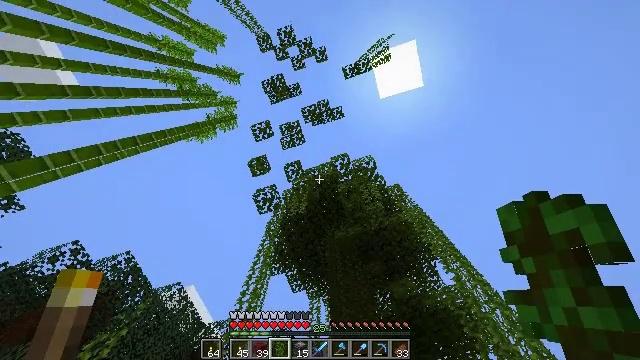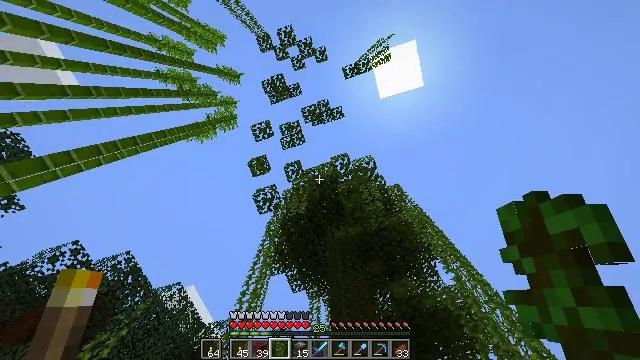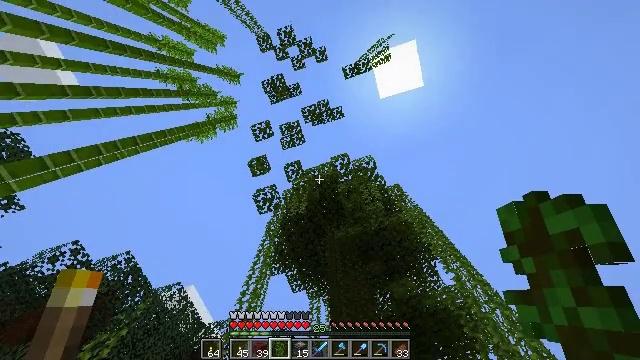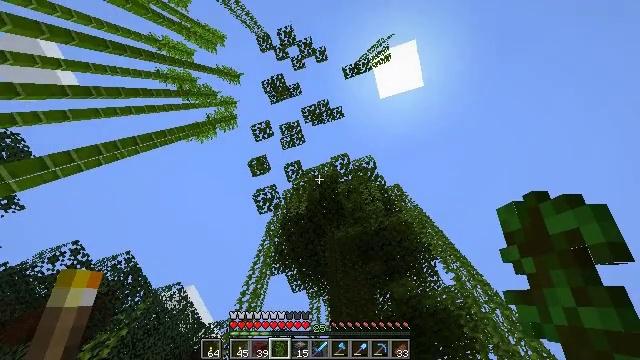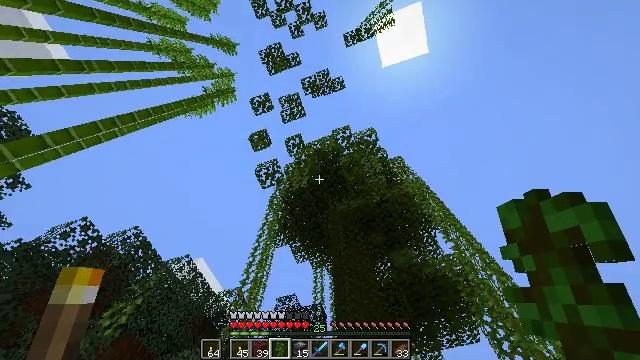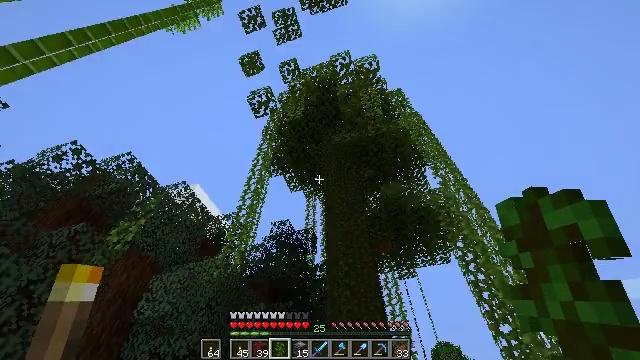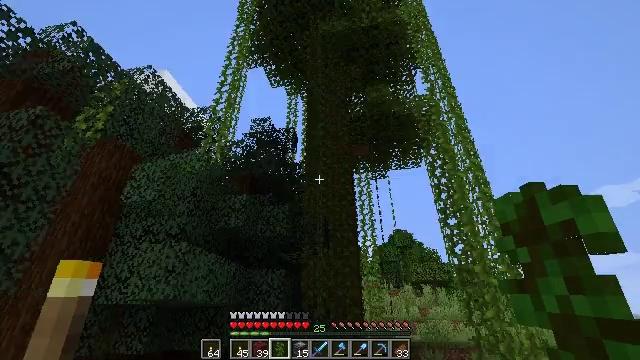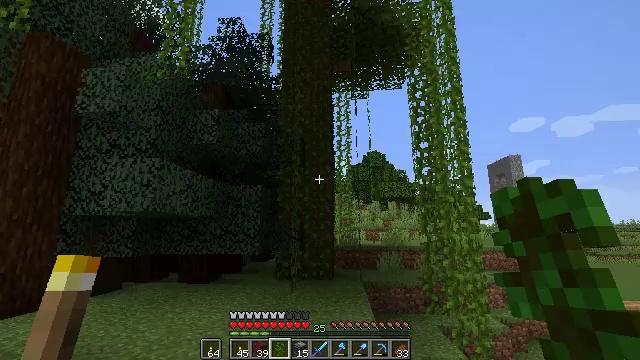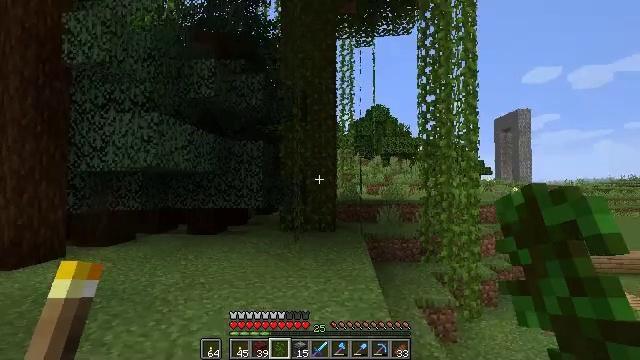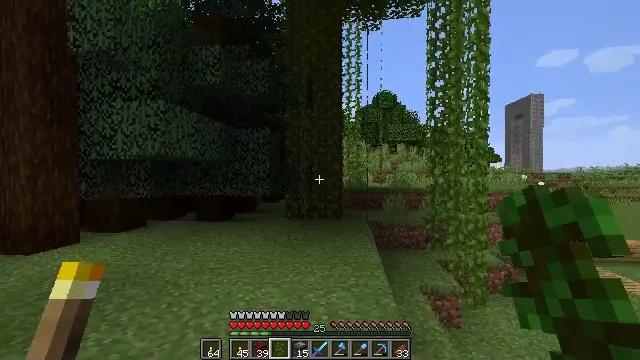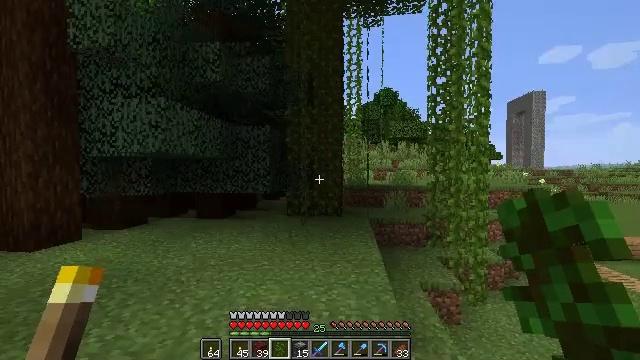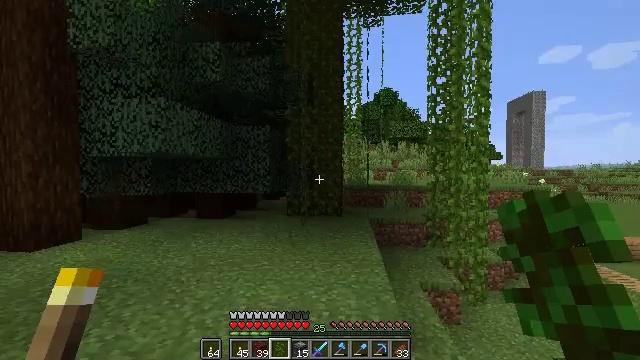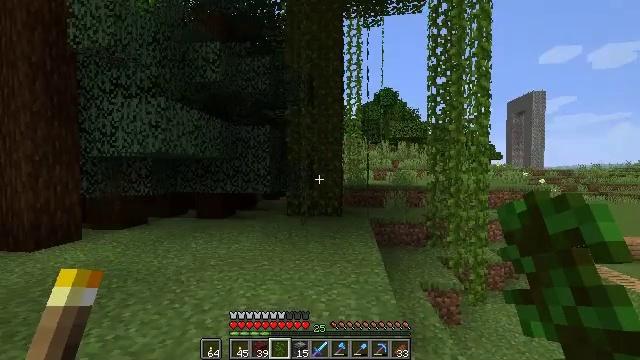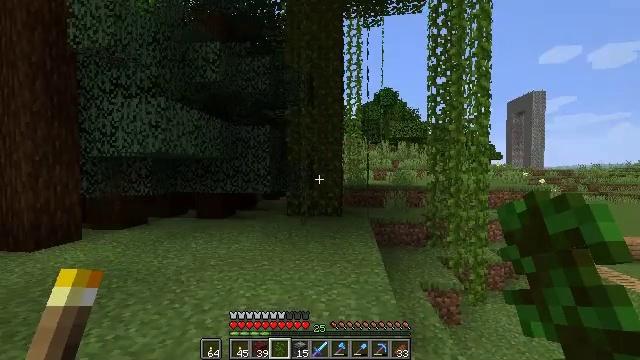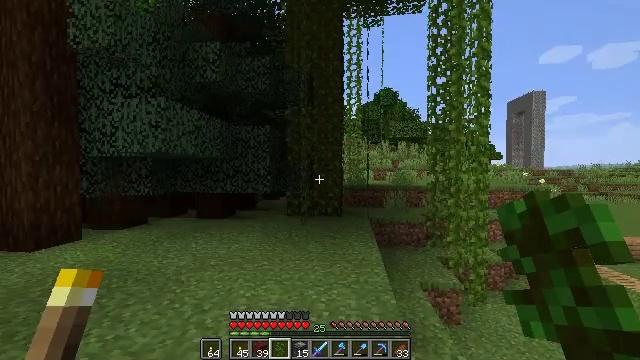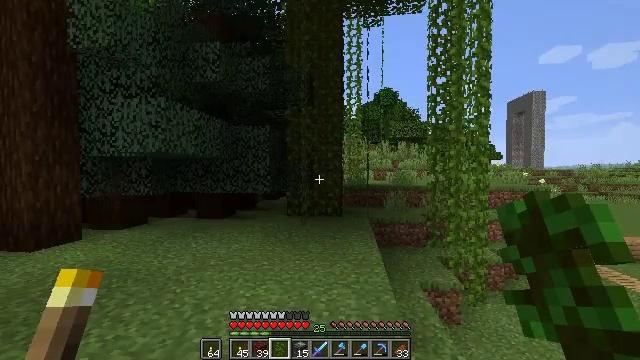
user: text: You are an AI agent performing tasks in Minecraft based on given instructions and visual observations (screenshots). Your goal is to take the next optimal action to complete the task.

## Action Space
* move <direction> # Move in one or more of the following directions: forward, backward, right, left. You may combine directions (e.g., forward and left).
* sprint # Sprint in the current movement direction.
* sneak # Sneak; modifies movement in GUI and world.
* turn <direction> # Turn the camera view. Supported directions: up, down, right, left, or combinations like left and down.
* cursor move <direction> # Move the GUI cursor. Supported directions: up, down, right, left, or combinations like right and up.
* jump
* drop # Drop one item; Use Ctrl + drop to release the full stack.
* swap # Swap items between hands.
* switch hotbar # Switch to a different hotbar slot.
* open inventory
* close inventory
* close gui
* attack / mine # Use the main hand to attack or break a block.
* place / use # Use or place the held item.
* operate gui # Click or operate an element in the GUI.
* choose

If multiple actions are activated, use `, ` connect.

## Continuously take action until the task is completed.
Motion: motion action
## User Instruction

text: Mine the jungle leaves to get saplings or sticks.
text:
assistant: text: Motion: no_op
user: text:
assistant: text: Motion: no_op
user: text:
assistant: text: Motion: no_op
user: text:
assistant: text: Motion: turn left and down
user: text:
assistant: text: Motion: turn right and down
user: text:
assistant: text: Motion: turn right and down
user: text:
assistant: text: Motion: turn right and down
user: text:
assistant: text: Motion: turn down
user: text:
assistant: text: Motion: turn left and down
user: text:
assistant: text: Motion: no_op
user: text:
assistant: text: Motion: no_op
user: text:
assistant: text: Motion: no_op
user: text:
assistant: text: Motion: no_op
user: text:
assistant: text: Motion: no_op
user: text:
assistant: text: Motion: no_op
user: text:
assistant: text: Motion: no_op
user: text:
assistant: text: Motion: no_op
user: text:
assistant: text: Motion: no_op
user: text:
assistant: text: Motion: no_op
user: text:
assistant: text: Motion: no_op
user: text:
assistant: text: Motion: turn left and down
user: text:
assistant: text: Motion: turn left and down
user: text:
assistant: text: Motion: turn left and down
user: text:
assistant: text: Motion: turn left and down
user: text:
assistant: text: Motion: turn left
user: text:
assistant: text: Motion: turn left
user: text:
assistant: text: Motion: move forward, turn left
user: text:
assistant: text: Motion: move forward, turn left
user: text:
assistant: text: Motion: move forward
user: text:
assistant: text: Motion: move forward